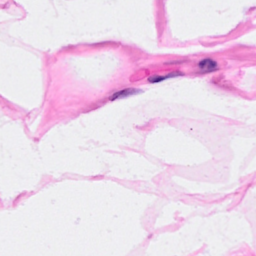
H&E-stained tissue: Breast